【题型】解答题　【知识点】平面几何　【难度】medium
如图1，已知正方形 \(ABCD\) 的边长为 2，点 \(E\) 是边 \(AB\) 的动点，将三角板的直角顶点与点 \(E\) 重合，直角边分别与线段 \(BC\) 交于点 \(F\)，与射线 \(AD\) 相交于点 \(G\)，连接 \(FG\)。

(1) 求证：\(\triangle AEG \backsim \triangle BFE\)；

(2) 点 \(E\) 为线段 \(AB\) 的中点。

$\textcircled{1}$如图2，当点 \(G\) 在线段 \(AD\) 上运动时，（点 \(G\) 不与点 \(D\) 重合），设 \(BF = x\)，四边形 \(CDGF\) 的周长是否随 \(x\) 的变化而变化？如果变化，试用含有 \(x\) 的代数式表示四边形 \(CDGF\) 的周长，如果不发生变化，请说明理由。

$\textcircled{2}$如图3，连接 \(AC\)，交 \(GE\) 于点 \(P\)，交 \(FG\) 于点 \(Q\)，当 \(\triangle AEG\) 与 \(\triangle PQG\) 相似时，求 \(\tan\angle EGF\) 的值。

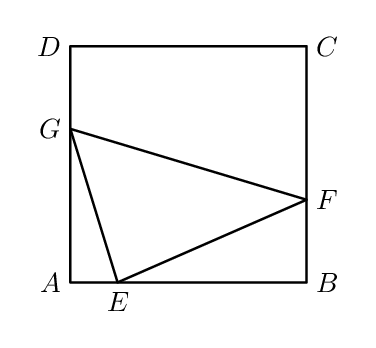
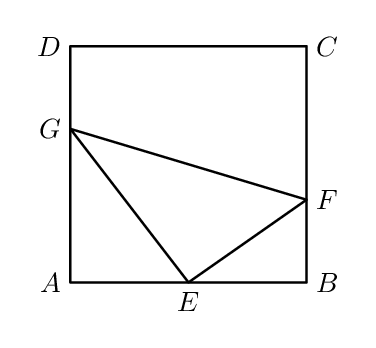
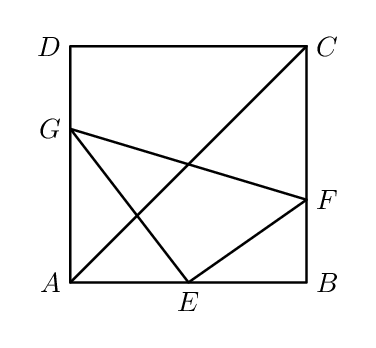
【解答】
\vspace{1em}
\textbf{【答案】}
(1) 证明见解析

(2) $\textcircled{1}$周长不变为 6；$\textcircled{2}$ \(\sqrt{2}-1\) 或 1

\vspace{1em}
\textbf{【分析】}
(1) 根据“一线三等角”基本模型可得 \(\angle AGE = \angle FEB\)，从而证明结论；

(2) $\textcircled{1}$过点 \(F\) 作 \(FH \perp AD\) 于点 \(H\)，根据 \(\triangle AEG \backsim \triangle BFE\)，表示出 \(AG\) 的长，再利用勾股定理得出 \(GF = \sqrt{GH^2 + FH^2} = x + \frac{1}{x}\)，表示出四边形 \(CDGF\) 的周长即可；$\textcircled{2}$ 分 \(\triangle AEG \backsim \triangle QPG\) 或 \(\triangle AEG \backsim \triangle PGQ\) 两种情形，分别讨论即可。

\vspace{1em}
\textbf{【详解】}
(1) 证明：\(\because\) 四边形 \(ABCD\) 是正方形，

$\therefore \angle AGE + \angle AEG = 90^\circ$，

$\because \angle FEG = 90^\circ$，

$\therefore \angle FEB + \angle AEG = 90^\circ$，

$\therefore \angle AGE = \angle FEB$，

$\therefore \triangle AEG \backsim \triangle BFE$；

(2) 解：$\textcircled{1}$ $\because \triangle AEG \backsim \triangle BFE$，

$\therefore \dfrac{BF}{AE} = \dfrac{BE}{AG}$，

$\because$ 点 \(E\) 为线段 \(AB\) 的中点，

$\therefore AE = BE = 1$，

$\therefore \dfrac{x}{1} = \dfrac{1}{AG}$，

$\therefore AG = \dfrac{1}{x}$，

过点 \(F\) 作 \(FH \perp AD\) 于点 \(H\)，

$\therefore$ 四边形 \(ABFH\) 是矩形，

$\therefore BF = AH = x$，$FH = AB = 2$，

$\therefore GH = AG - AH = \left|\dfrac{1}{x} - x\right|$，

$\therefore GF = \sqrt{GH^2 + FH^2} = x + \dfrac{1}{x}$，

$\therefore$ 四边形 \(CDGF\) 的周长 \(= CD + DG + GF + CF = 2 + 2 - \dfrac{1}{x} + 2 - x + x + \dfrac{1}{x} = 6\)，

$\therefore$ 四边形 \(CDGF\) 的周长不随 \(x\) 的变化而变化，它的值为 6；

$\textcircled{2}$如图，若 \(\triangle AEG \backsim \triangle QPG\)，则 \(\angle A = \angle GQA = 90^\circ\)，\(\angle AGE = \angle QGP\)，

此时点 \(G\) 在射线 \(AD\) 上，

$\because$ 正方形 \(ABCD\)，

$\therefore \angle DAC = 45^\circ$，

$\therefore \angle QGA = 45^\circ$，

$\therefore \angle EGF = \dfrac{1}{2} \times 45^\circ = 22.5^\circ$，

在 \(GQ\) 上取点 \(K\)，使 \(KG = KP\)，

$\therefore \angle EGF = \angle GPK = 22.5^\circ$，

$\therefore \angle PKQ = 45^\circ = \angle KPQ$，

$\therefore$ 设 \(QK = QP = m\)，

$\therefore GK = PK = \sqrt{2}m$，

$\therefore \tan\angle EGF = \dfrac{PQ}{GQ} = \dfrac{m}{m+\sqrt{2}m} = \sqrt{2}-1$；

如图，若 \(\triangle AEG \backsim \triangle PGQ\)，则 \(\angle A = \angle GPQ = 90^\circ\)，\(\angle PGQ = \angle AEG\)，

$\because GP \perp AC$，正方形 \(ABCD\)，

$\therefore \angle AEG = \angle CAB = 45^\circ$，

$\therefore \angle PGQ = 45^\circ$，

$\therefore \tan\angle EGF = \tan45^\circ = 1$。

\vspace{1em}
\textbf{【点睛】} 本题是相似形综合题，主要考查了正方形的性质，相似三角形的判定与性质，勾股定理，三角函数等知识，熟练掌握相似三角形的判定与性质是解题的关键。
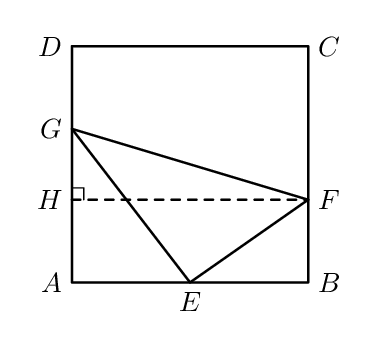
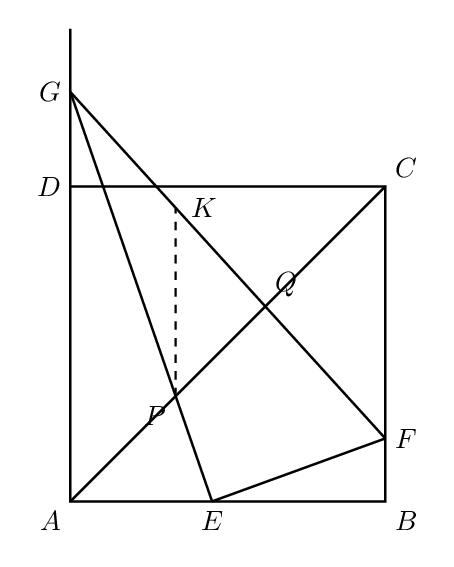
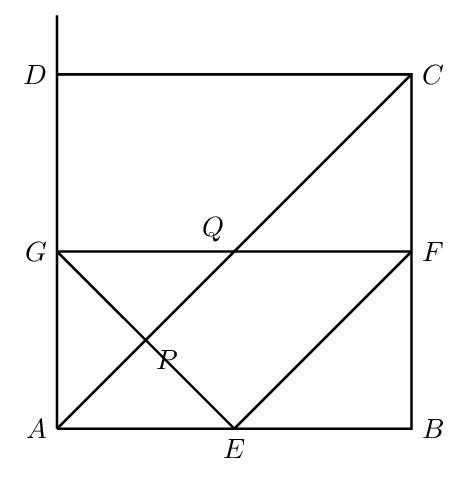